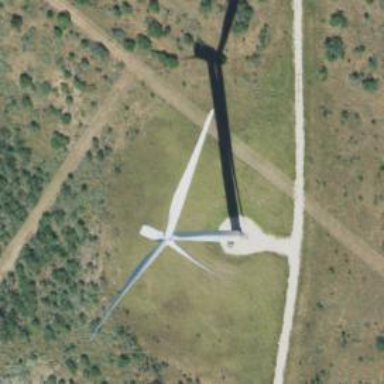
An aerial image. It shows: Wind generator in the form of horizontal axis wind turbine.